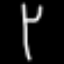
Label: fork